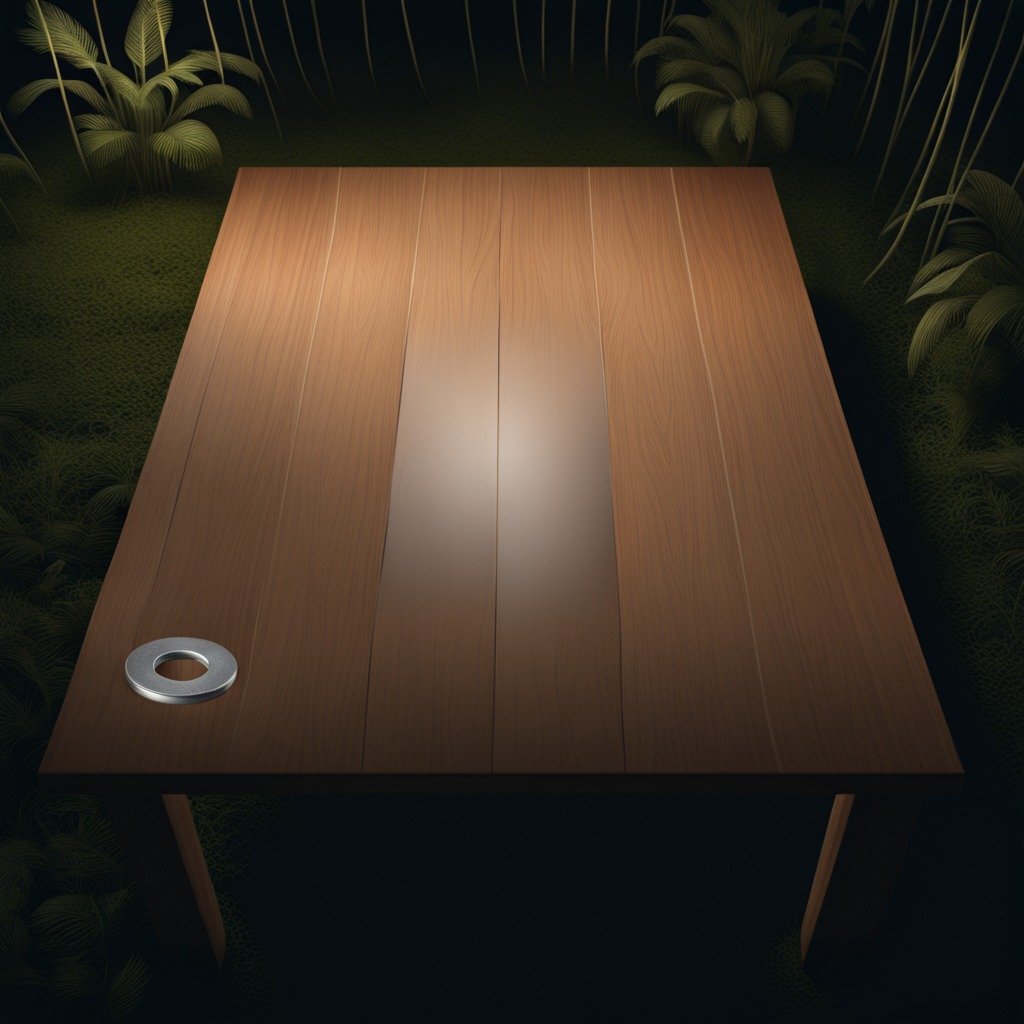
A flat metal washer is lying on a wooden table inside a jungle field workshop tent at night dim ambient light soft shadows worn but